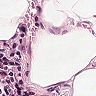
Metastatic tissue present: no